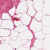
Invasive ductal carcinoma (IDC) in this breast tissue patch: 0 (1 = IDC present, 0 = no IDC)